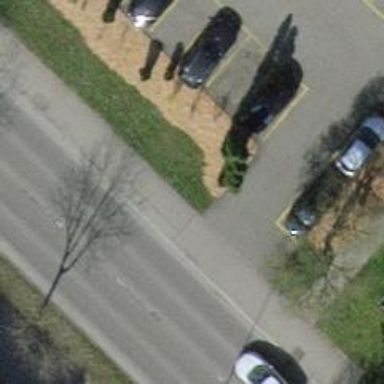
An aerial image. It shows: Urban environment with evergreen needle-leaved trees.